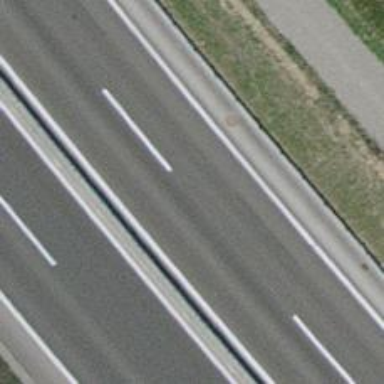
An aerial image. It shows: Asphalt motorway.